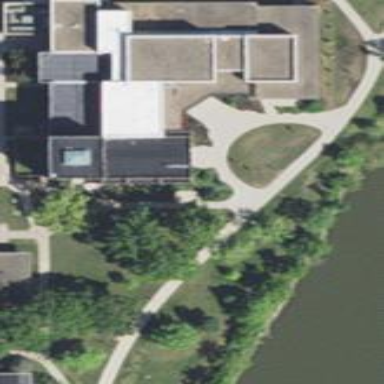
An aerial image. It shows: Theatre building.